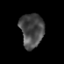
Tissue: prostate
Cell type: T cells
Senescence score: 0.2819
Nuclear area (px): 780
Mean DAPI intensity: 72.579